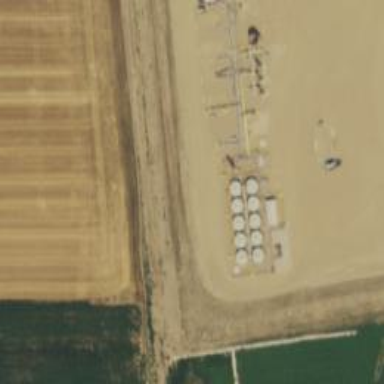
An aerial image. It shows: Storage tank that is man-made.